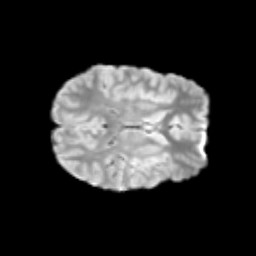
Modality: T2w
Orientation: axial
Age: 10
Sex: female
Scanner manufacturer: siemens
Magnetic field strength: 3 T
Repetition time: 3.8 s
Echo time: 0.07 s